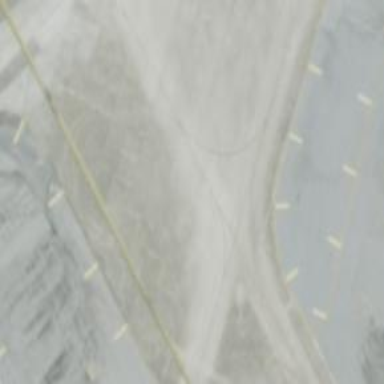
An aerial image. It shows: Image of taxiway at airport.